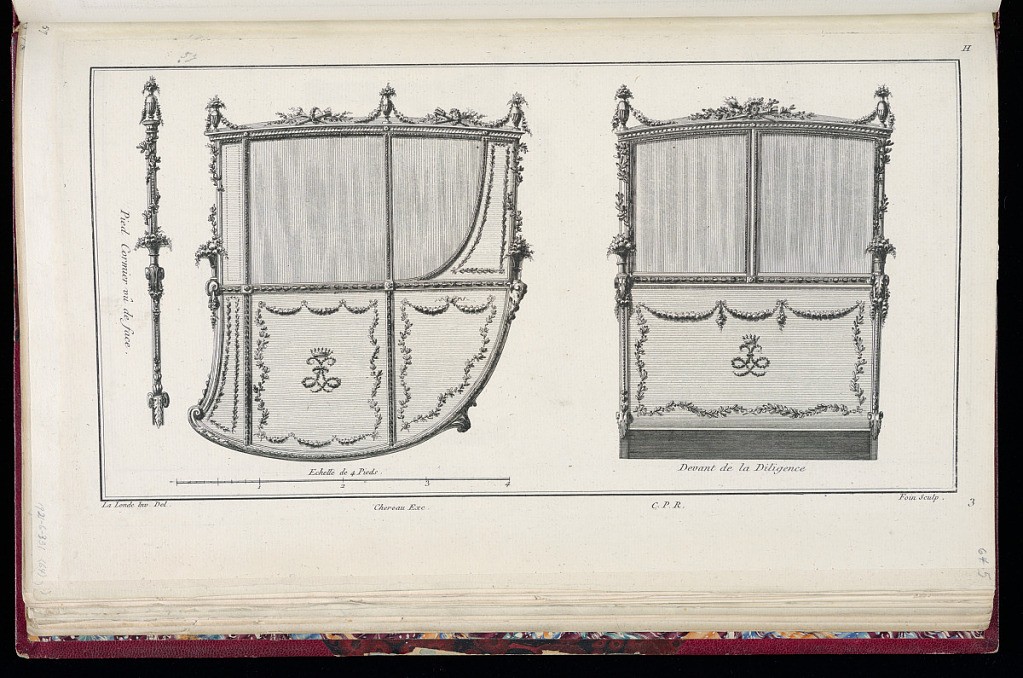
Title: Side and Front View of a Stagecoach
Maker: Richard de Lalonde, French, active 1780–96
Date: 1775-1788
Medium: Etching on off-white laid paper
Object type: Print
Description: Side and front view of a design for a stagecoach, decorated with carved garland, urns, beadcourse, ribbon twist with branches, ram heads, and mascaron. The plate is signed and numbered.